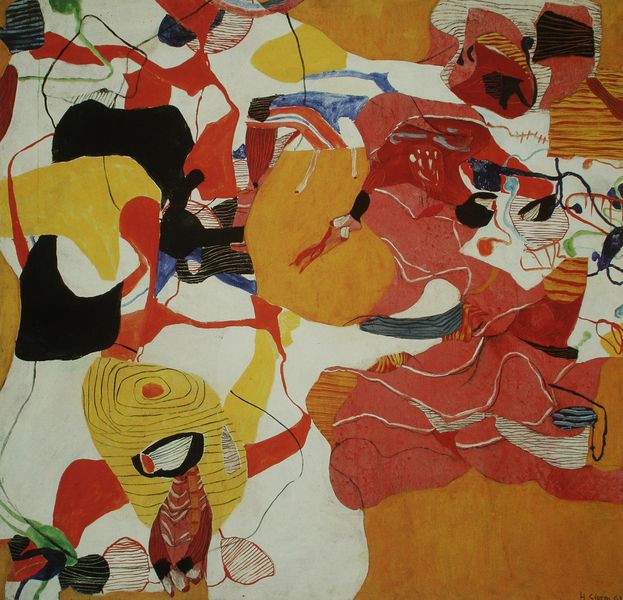
Titel: Rosenrot
Künstler: Helmut Sturm
Standort: Düsseldorf/Mettmann
Institution: Besitz Galerie Christa Schübbe
Schlagwörter: blau, dunkel, weiß, gelb, grün, braun, bunt, hell, orange, schwarz, rot, kleidung, rosa, rund, wellen, abstrakt, farben, fläche, flächen, farbe, formen, linien, figuren, streifen, faden, collage, katze, linie, form, fäden, garn, kringel, gewusel, elb, colage